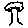
Label: tree